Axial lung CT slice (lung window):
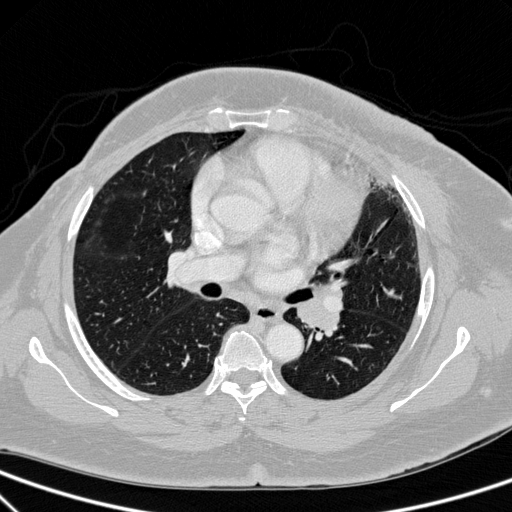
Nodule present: no